Question: This is related to the my previous question;
<URL>
But will hopefully explain the new situation (and my new question).
So Yesterday i thought i had a break-through in this stack overflow exception, i thought i had solved it. Though at that time i was very tired and had quite a lot of code commented out.
This morning, re-working on my game, i started by getting everything back running. To my despair only about half an hour ago to come to the say bloody error message i thought i had overcome yesterday :/.
Alas im back at square one, but going onto the answer to my previous question, i'm looking again at trying to find the root cause which i believe is the enemies Animations. Below is my header files for the enemies & animation classes:
Anim - <URL>
Enemies - <URL>
As you can see in my enemies class there isn't really anything note worth to talk about, that i feel would be causing this exception, apart from the Animations. (The only other thing is my Timer's class, which is just a few ints and bools, again nothing that i can consider to be memory extensive.)
So my question is this;
1. How can i be 100% positive about this? Is there a way in my IDE (Visual C++ 2010) to see how much stack memory is being used?
2. Leading on from q. 1, what would be a solution to this issue, for example, even though im not 100% sure the animations are the actually cause of the exception, commenting the animations out and say create a vector of animations compiles fine without issue. Would that be the way to go?
*I have testing scenario set up, i know that using the plain old 4 Animation calls if i reduce the array of Vector2's & RectArray's to 15 instead of the 20 () the game compiles up fine(Which is most likely the main reason i'm leaning towards the Animation class being the issue), if i could measure how much stack memory that it is using and then compare that with what creating a vector array of animations uses, then i should hopefully by able to make a good call on whether or not this is more importantly the real issue or if it is infact something else.
Edit:
So further looking into my overflow, i'm looking into the dis-assembly information for my game. The stack overflow specific points to a specific address where the overflow happens;
.
Searching for that address i see that i come to this view;

I don't really know what to make of what is held in those addresses, all i get is a very large number when i hover over it. All i can say is that there is a lot of these "???" but i suppose those could mean anything.
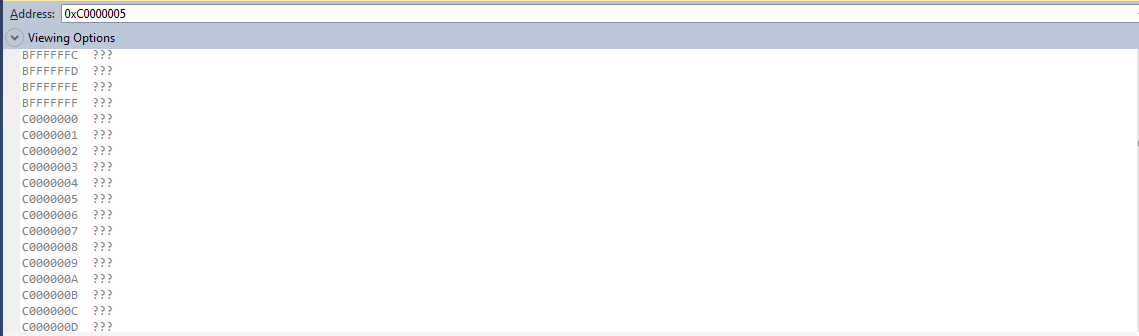
Answer: As mentioned in answers to your previous post, there are essentially three ways to get a Stack Overflow error.
1. Infinite recursion. This is quite easy to nail down - just check all your recursive functions, if they work correctly and will always terminate in some circumstances.
2. Allocating huge variables on stack. That's actually connected to the first problem - the recursion stack overflow occurs, because there is no space on the stack for local variables of another recursive call. It's also easy to nail down - you would have to use many (or few, but big) statically alocated arrays (of size known at compile time) or structures to cause the problem.
3. Bufer overrun. That's the worst nightmare to track down, because the actual problem can occur long after its cause.
I would suggest trying to nail down the problem in the following ways.
- -
'''''
Windows Registry Editor Version 5.00
[HKEY_LOCAL_MACHINE\SOFTWARE\Microsoft\Windows\Windows Error Reporting\LocalDumps\YourAppName.exe]
"DumpFolder"=hex(2):63,00,3a,00,5c,00,44,00,75,00,6d,00,70,00,73,00,00,00
"DumpType"=dword:<PHONE>
"DumpCount"=dword:0000000F
'''
This change makes full dump to a c:\dumps folder each time application crashes.
'''''
Windows Registry Editor Version 5.00
[HKEY_LOCAL_MACHINE\SOFTWARE\Microsoft\Windows\Windows Error Reporting\LocalDumps\YourAppName.exe]
"DumpFolder"=hex(2):63,00,3a,00,5c,00,44,00,75,00,6d,00,70,00,73,00,00,00
"DumpType"=dword:<PHONE>
"DumpCount"=dword:000000FF
'''
This change makes small dump (~40 Mb) to a c:\dumps folder each time application crashes.
- Use the Application Verifier tool to track down potential buffer overruns, which may damage the return address stored on the stack. - Add guards to some vital fields of your structures and classes, ie:
'''''
const char * sentry1 = "<PHONE>";
void * vitalField;
const char * sentry2 = "<PHONE>";
'''
Use them especially on the beginnings and ends of your classes, structures and methods. Use the debug mode to ensure, that optimizer won't optimize them out (as unused).
After the crash, collect the memory dump and try to check, if all of your guards stand unchanged (that may be difficult, but not impossible).
-
---
You can make WinDbg dump testing a little more automatic in the following way:
-
'''''
_NT_SYMBOL_PATH=symsrv*symsrv.dll*c:\symbols*http://msdl.microsoft.com/download/symbols
'''
It will be used by WinDbg, Visual Studio and Process Explorer
-
commands.txt
'''''
.sympath+.
.reload
kb
'''
-
'''''
Windows Registry Editor Version 5.00
[HKEY_CLASSES_ROOT.dmp]
@="Debugger.Dump"
[HKEY_CLASSES_ROOT\Debugger.Dump]
[HKEY_CLASSES_ROOT\Debugger.Dump\Shell]
[HKEY_CLASSES_ROOT\Debugger.Dump\Shell\Debug_Without_Remote]
@="WinDbg This Dump"
[HKEY_CLASSES_ROOT\Debugger.Dump\Shell\Debug_Without_Remote\Command]
@=""C:\Program Files\Debugging Tools for Windows (x64)\windbg" -z "%1" -QY -c "$<C:\Program Files\Debugging Tools for Windows (x64)\commands.txt""
'''
Good luck :)